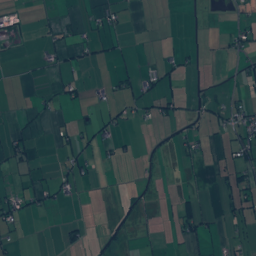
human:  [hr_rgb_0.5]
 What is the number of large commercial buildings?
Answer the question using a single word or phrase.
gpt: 0

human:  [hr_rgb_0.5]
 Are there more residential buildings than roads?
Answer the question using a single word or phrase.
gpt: yes

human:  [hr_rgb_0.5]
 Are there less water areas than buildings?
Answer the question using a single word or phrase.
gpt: yes

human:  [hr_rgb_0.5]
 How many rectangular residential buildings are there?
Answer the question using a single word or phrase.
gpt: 234

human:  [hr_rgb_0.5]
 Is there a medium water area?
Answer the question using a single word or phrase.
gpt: yes

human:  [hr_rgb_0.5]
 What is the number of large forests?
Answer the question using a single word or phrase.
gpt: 4

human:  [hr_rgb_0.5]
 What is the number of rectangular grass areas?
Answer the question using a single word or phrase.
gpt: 27

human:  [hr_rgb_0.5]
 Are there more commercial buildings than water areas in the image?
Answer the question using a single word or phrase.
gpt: no

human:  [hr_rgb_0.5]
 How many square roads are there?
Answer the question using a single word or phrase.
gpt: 0

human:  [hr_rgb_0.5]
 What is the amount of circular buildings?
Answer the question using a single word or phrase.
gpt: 4

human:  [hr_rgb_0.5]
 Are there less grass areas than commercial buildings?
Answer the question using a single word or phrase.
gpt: no

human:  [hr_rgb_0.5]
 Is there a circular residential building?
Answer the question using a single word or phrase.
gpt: yes

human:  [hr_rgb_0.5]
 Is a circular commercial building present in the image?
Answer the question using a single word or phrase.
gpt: no

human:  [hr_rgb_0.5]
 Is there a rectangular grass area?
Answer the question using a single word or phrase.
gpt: yes

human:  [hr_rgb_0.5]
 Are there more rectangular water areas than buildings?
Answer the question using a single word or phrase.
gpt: no

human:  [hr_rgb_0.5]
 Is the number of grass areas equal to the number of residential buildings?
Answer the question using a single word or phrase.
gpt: no

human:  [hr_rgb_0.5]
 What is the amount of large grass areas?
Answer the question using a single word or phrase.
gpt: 319

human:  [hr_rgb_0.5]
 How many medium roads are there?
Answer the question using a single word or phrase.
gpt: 0

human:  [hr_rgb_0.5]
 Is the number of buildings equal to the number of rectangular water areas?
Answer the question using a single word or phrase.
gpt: no

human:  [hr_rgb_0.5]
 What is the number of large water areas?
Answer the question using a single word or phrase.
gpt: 6

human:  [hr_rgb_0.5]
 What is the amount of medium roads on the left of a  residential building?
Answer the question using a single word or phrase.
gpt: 0

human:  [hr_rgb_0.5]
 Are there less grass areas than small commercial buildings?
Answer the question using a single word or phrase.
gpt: no

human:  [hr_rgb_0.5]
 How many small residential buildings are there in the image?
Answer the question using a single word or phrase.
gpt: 376

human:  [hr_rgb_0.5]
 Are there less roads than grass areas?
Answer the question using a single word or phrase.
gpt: yes

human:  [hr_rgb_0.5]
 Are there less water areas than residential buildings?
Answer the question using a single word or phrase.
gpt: yes

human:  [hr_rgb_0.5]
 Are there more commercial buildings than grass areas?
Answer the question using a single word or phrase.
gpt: no

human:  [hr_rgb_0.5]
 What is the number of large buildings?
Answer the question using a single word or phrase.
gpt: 0

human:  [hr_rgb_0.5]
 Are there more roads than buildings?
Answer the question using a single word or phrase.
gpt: no

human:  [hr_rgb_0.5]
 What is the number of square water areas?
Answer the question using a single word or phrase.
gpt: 4

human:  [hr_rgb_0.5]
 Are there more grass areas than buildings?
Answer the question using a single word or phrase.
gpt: no

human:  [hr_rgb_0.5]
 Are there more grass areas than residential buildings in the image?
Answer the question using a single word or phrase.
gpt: yes

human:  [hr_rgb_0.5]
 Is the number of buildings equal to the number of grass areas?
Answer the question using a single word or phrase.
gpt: no

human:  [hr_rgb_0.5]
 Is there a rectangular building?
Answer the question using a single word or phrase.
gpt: yes

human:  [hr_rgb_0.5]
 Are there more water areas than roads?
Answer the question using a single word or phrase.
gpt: no

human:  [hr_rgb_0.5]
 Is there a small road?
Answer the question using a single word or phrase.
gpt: yes

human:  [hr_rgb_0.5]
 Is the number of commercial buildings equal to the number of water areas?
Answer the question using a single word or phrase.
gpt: no